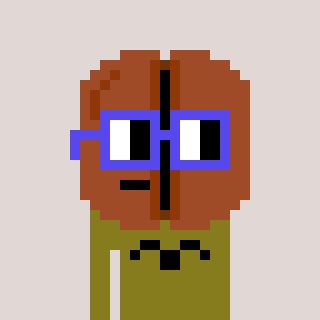
a pixel art character with square blue glasses, a coffeebean-shaped head and a gunk-colored body on a warm background